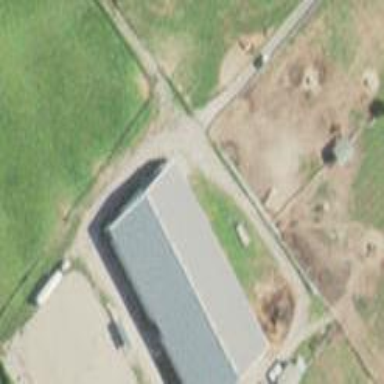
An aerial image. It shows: Building located within horse riding leisure land.